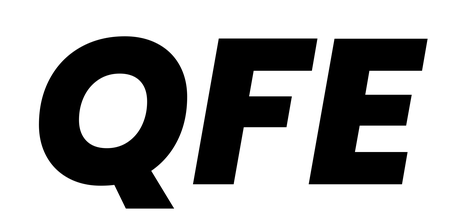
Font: Poppins-ExtraBoldItalic